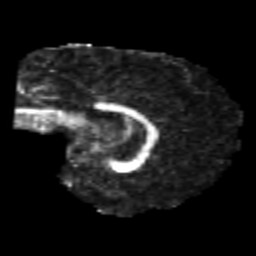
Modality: FA
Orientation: sagittal
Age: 23
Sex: female
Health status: healthy
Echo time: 0.074 s